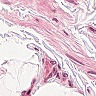
Metastatic tissue present: no